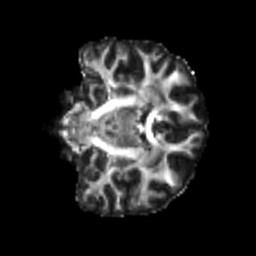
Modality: FA
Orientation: coronal
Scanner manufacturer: siemens
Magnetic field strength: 3 T
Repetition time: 4 s
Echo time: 0.0594 s